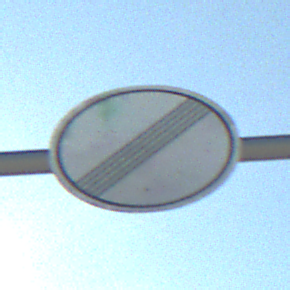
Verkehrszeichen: EndeSaemtlicherBegrenzungen
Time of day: MorningAfternoon
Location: Outdoor (Special)
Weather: Clear
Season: NotSpecified
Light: Natural